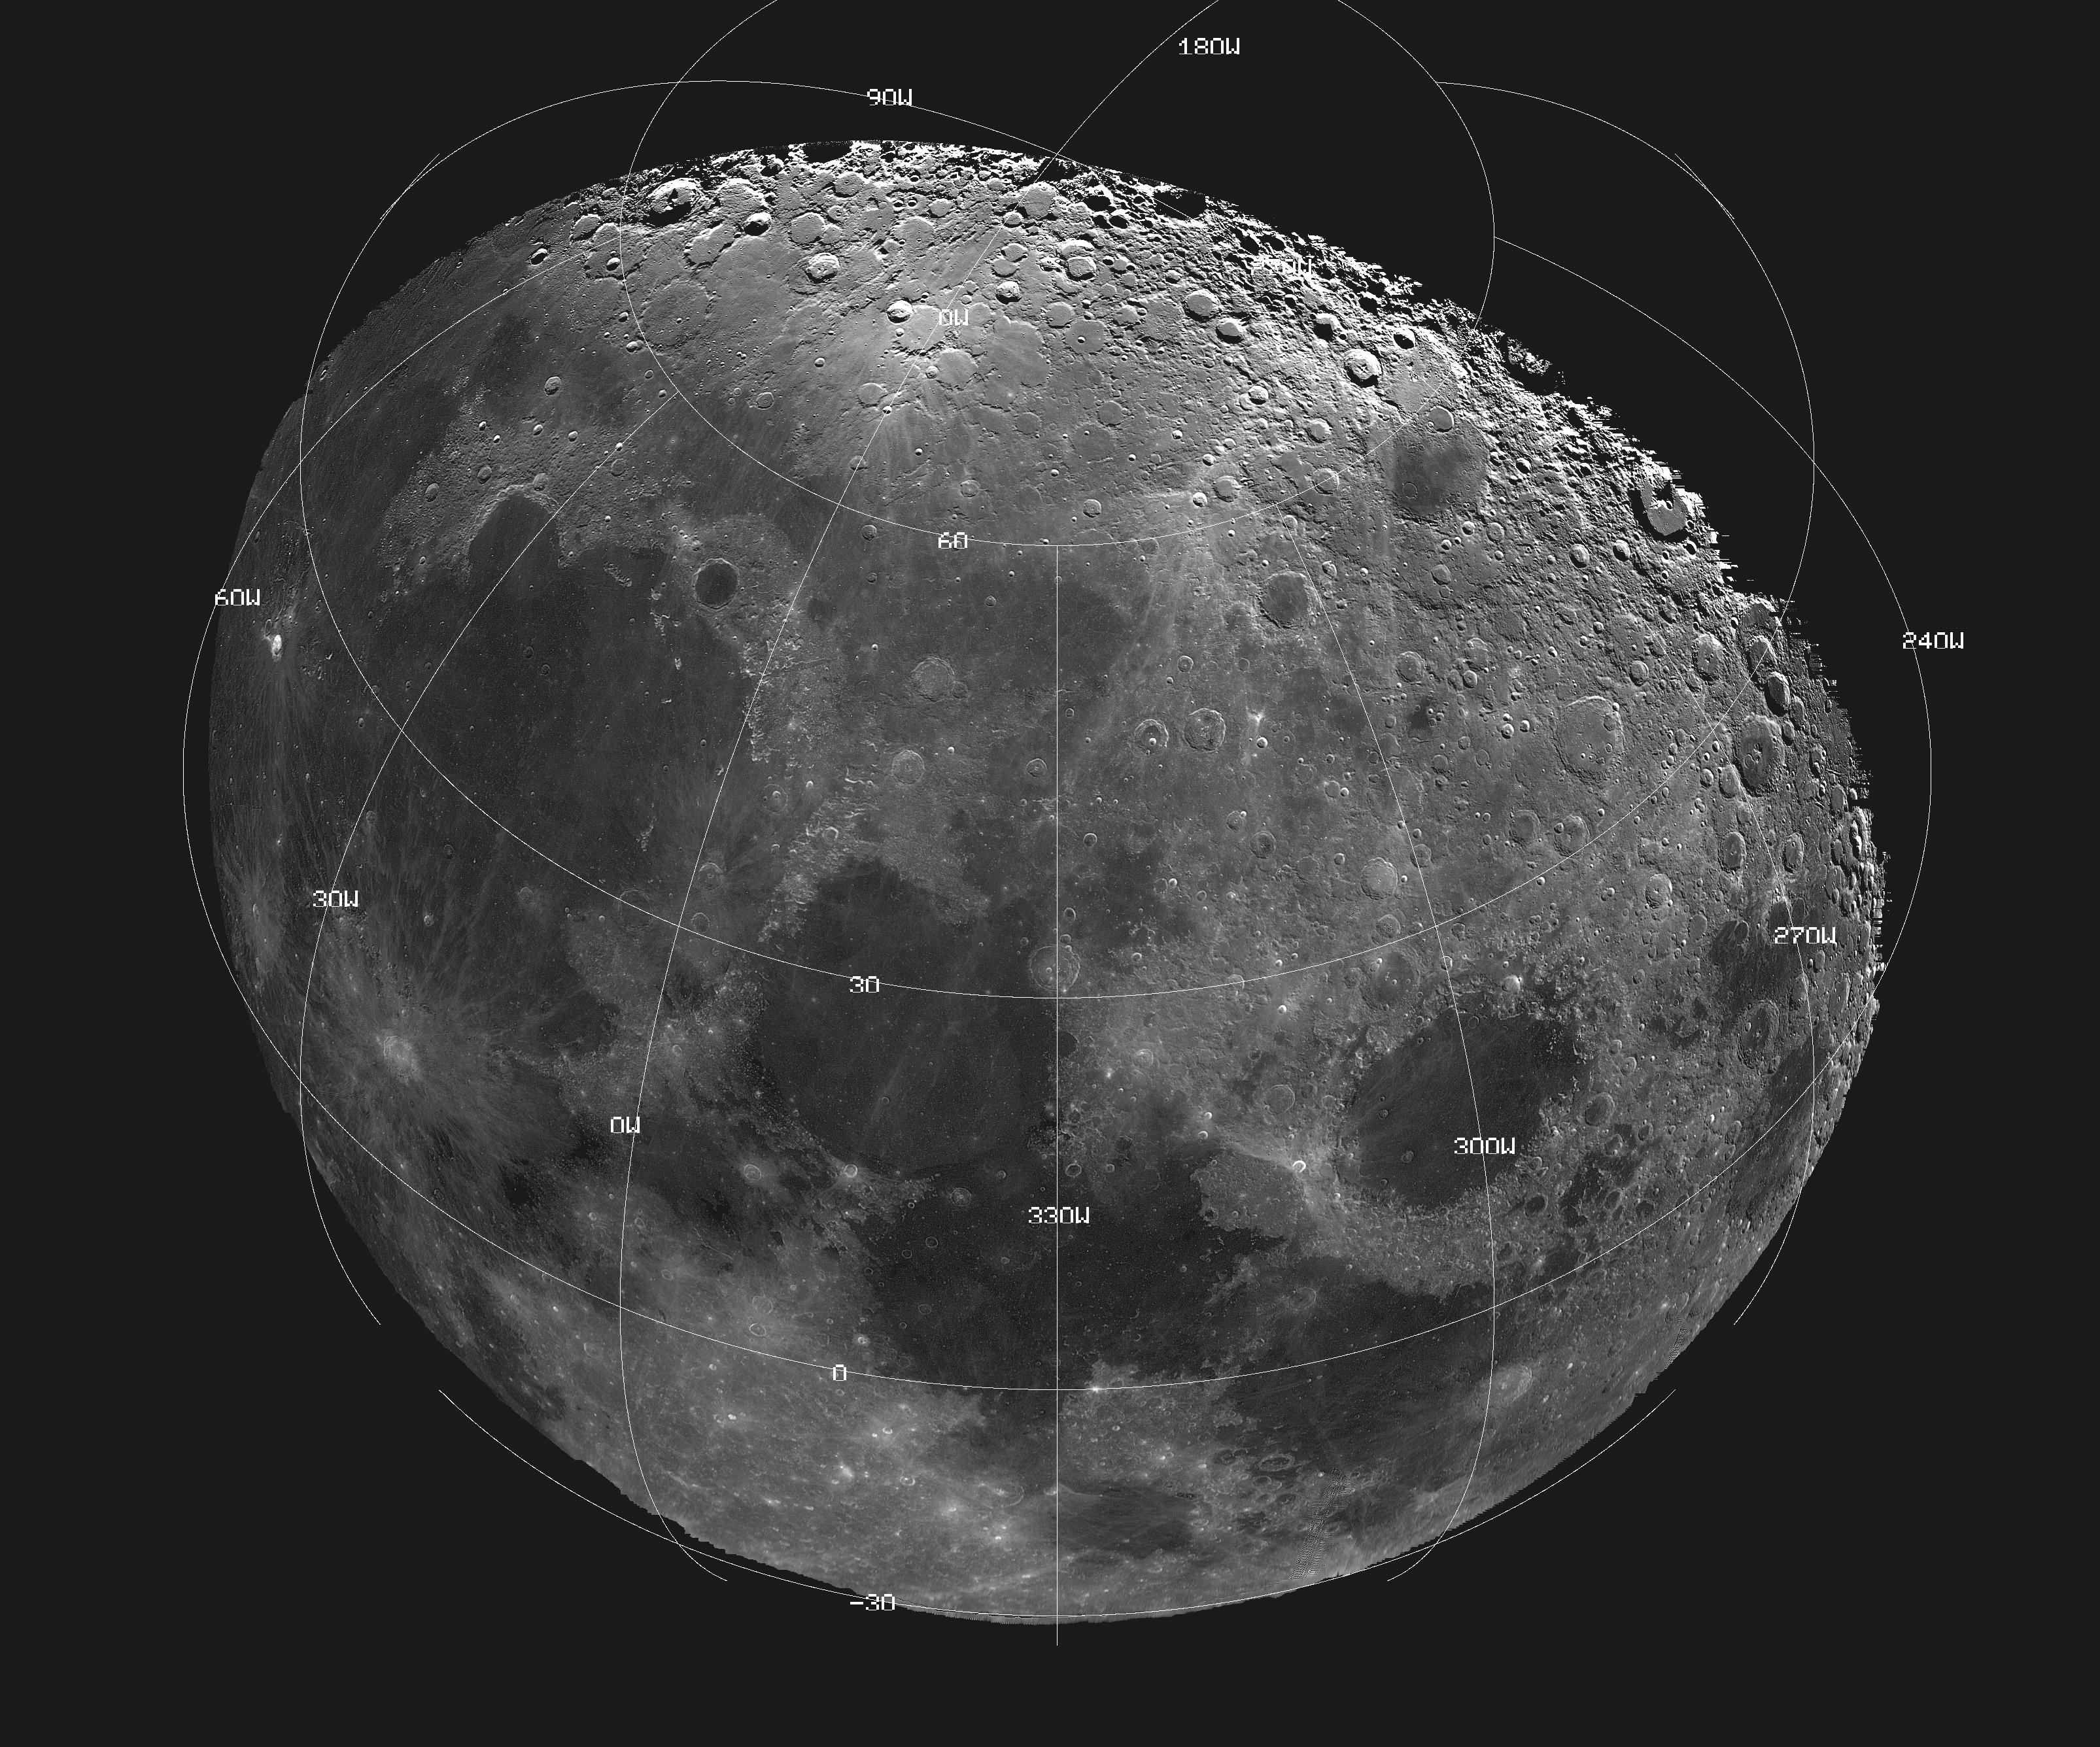
Moon - 18 Image Mosaic Moon, Galileo